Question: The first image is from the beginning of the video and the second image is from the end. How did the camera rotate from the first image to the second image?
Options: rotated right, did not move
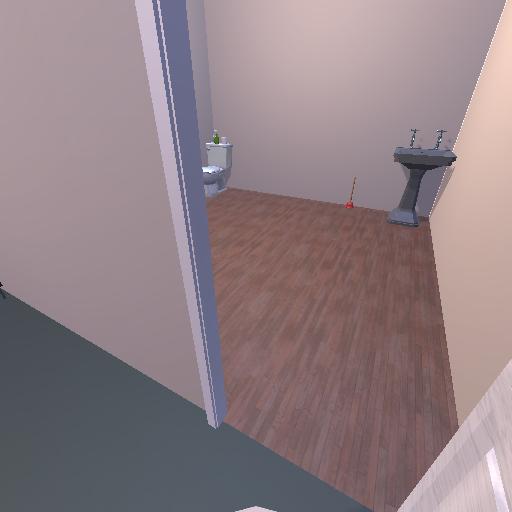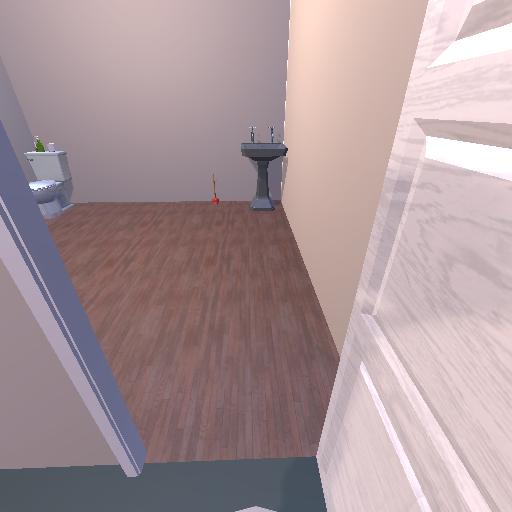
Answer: rotated right